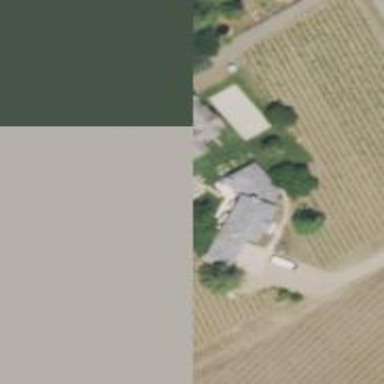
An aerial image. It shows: Vineyard with grape crops.